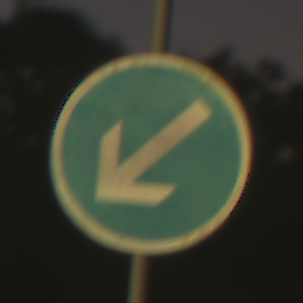
Verkehrszeichen: VorgeschriebeneVorbeifahrtLinks
Umgebung: Outdoor, Suburban
Tageszeit: Night
Wetter: Clear
Licht: Artificial
Jahreszeit: NotSpecified
Kontrast: MediumContrast